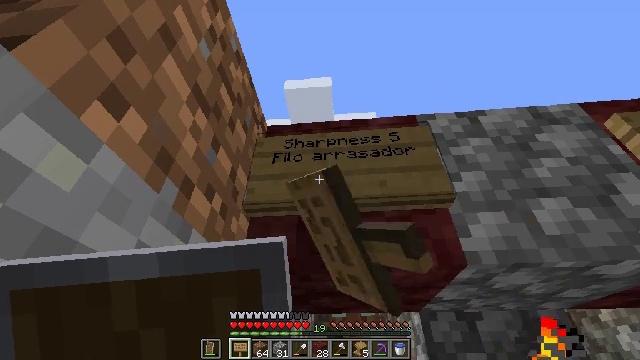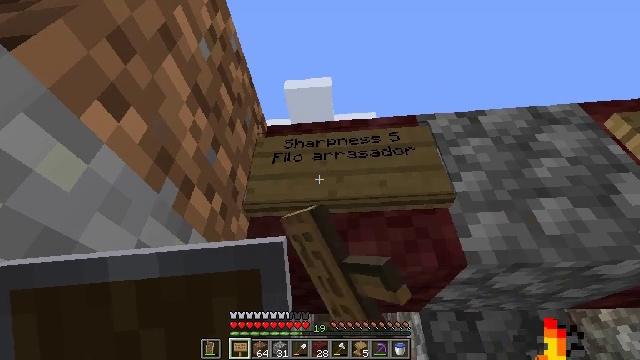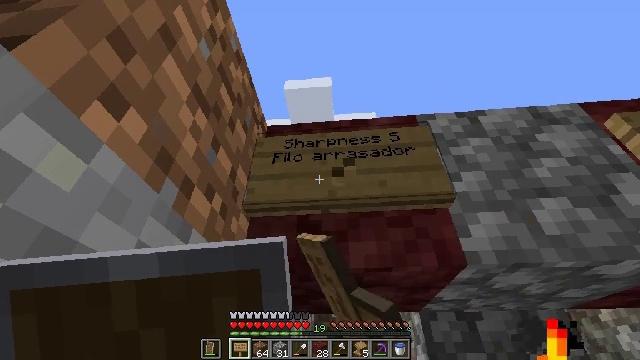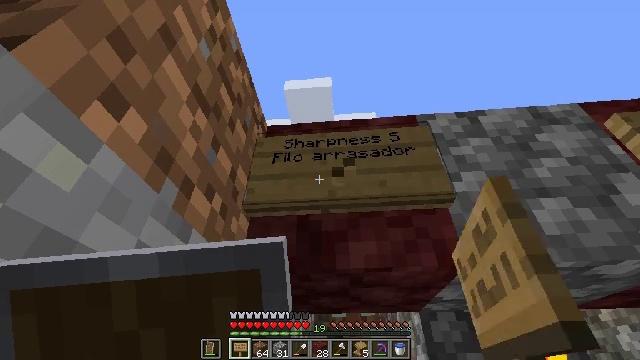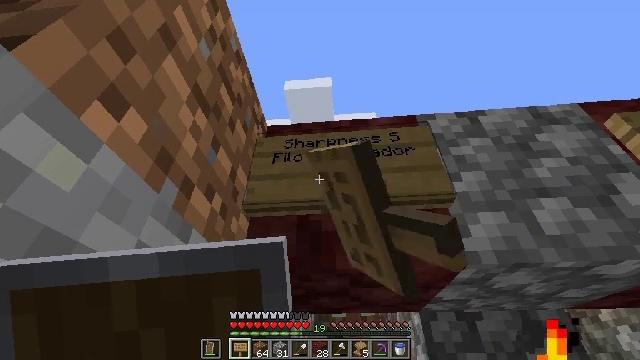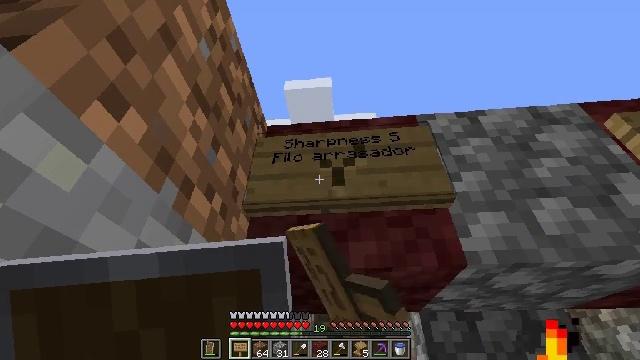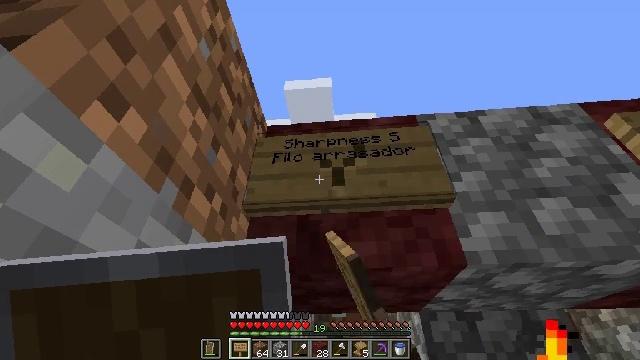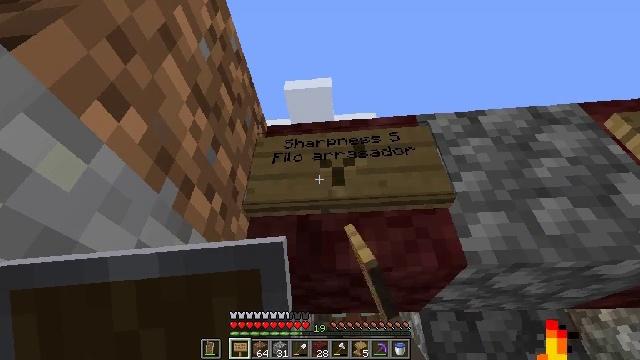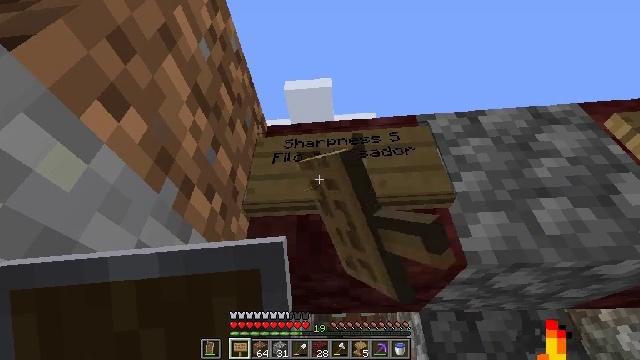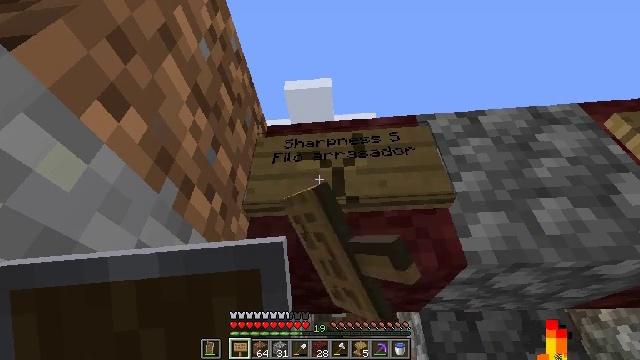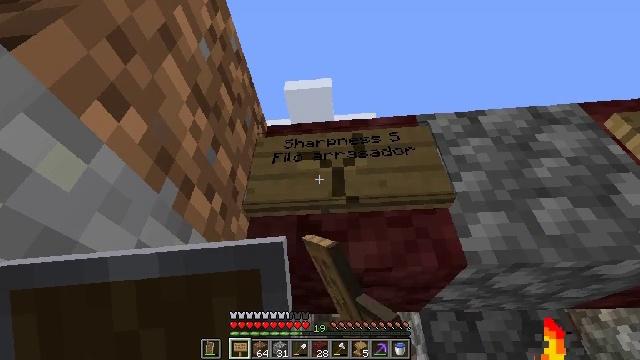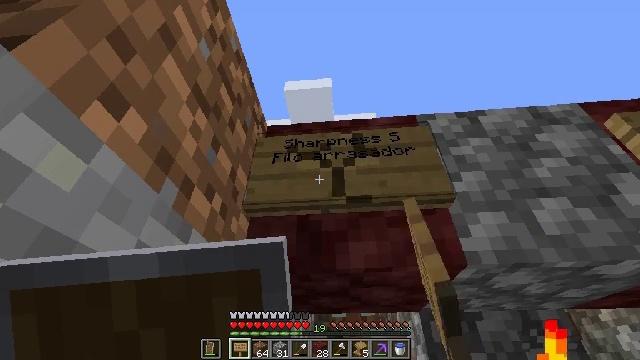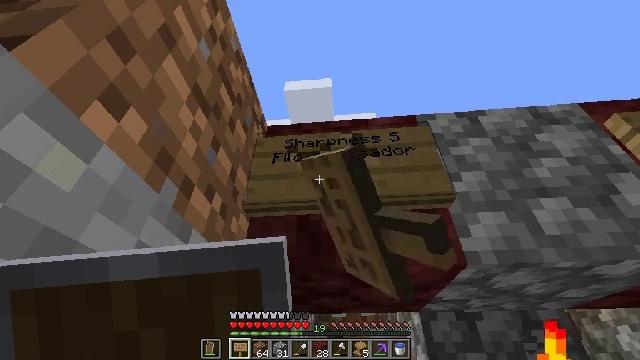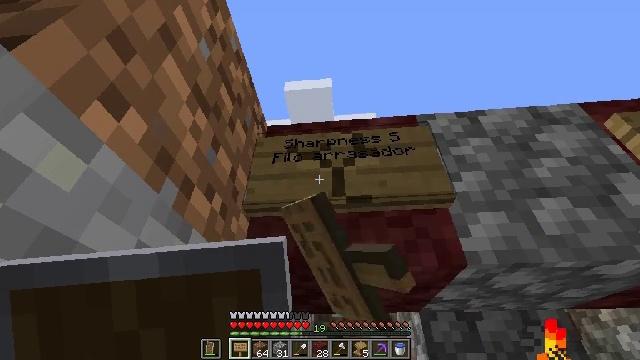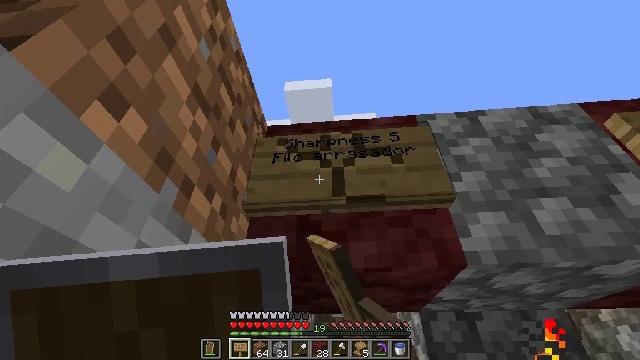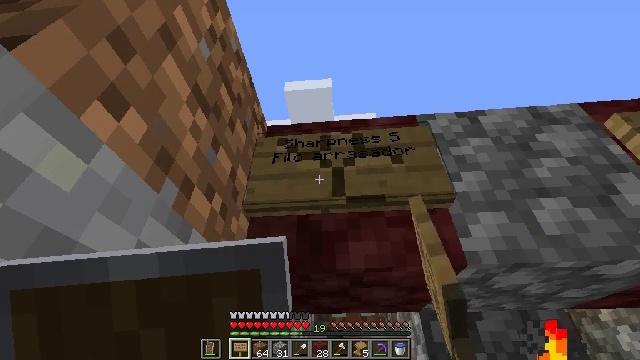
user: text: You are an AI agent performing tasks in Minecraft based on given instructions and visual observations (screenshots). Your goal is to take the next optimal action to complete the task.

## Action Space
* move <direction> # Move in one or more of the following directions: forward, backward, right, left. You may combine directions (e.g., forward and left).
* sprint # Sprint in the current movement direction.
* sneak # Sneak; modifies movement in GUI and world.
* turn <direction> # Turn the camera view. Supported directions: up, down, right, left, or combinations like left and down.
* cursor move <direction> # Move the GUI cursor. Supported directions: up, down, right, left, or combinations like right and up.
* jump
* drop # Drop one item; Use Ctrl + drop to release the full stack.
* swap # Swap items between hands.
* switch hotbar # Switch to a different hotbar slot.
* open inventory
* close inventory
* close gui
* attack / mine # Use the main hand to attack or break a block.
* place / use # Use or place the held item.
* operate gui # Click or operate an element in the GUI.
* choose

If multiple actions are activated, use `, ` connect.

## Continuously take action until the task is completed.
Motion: motion action
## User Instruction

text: Attack the oak wall sign to remove it.
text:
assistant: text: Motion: attack / mine
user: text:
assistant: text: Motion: attack / mine
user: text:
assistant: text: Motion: attack / mine
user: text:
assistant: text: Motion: attack / mine
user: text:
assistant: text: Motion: attack / mine
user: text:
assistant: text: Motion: attack / mine
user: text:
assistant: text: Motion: attack / mine
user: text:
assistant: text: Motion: attack / mine
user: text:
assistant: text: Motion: attack / mine
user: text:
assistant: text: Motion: attack / mine
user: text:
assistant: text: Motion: attack / mine
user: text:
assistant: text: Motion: attack / mine
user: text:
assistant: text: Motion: attack / mine
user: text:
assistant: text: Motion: attack / mine
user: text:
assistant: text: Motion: attack / mine
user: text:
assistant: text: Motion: attack / mine
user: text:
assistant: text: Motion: attack / mine
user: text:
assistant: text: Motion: attack / mine
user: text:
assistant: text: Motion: attack / mine
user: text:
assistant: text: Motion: attack / mine
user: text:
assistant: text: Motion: attack / mine
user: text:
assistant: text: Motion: attack / mine
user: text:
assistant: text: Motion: attack / mine
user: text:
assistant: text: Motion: attack / mine
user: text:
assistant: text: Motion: attack / mine
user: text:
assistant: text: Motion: attack / mine
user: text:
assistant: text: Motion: attack / mine
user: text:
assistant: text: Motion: attack / mine
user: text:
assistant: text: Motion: attack / mine
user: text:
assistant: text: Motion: attack / mine